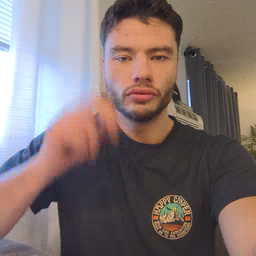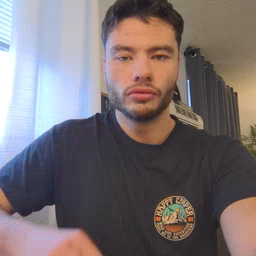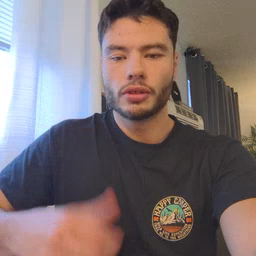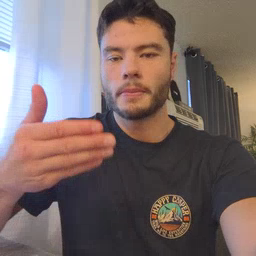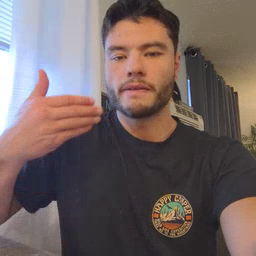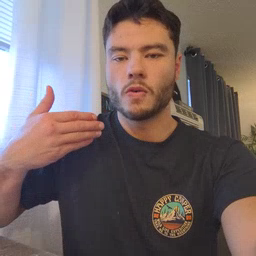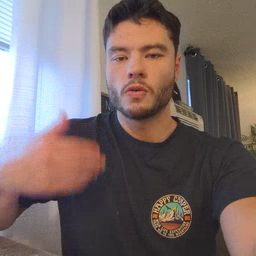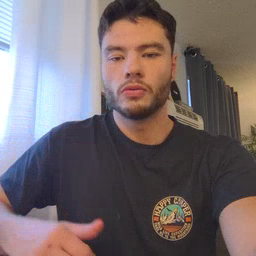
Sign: before